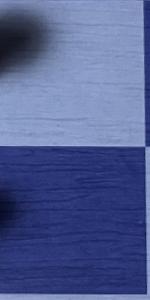
Label: Empty